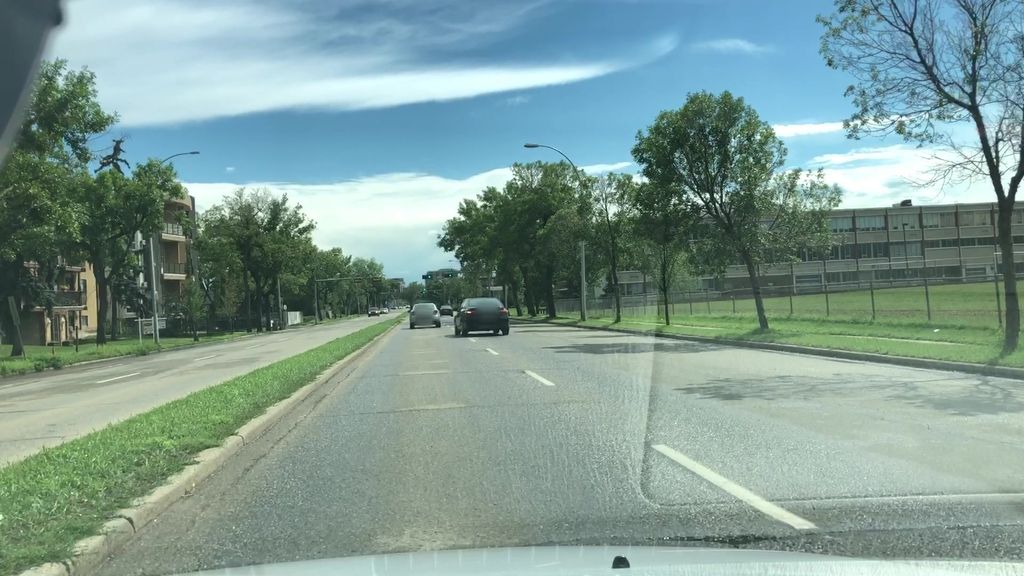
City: edmonton